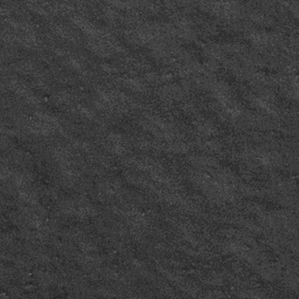
Label: frost